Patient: sex F, age 48
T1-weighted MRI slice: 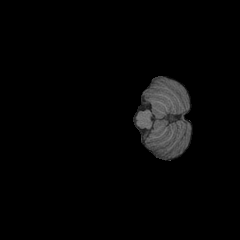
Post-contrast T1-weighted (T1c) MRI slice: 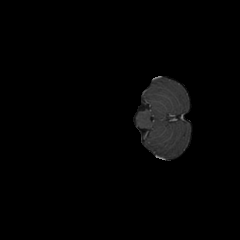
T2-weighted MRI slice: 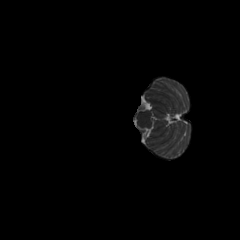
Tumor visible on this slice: no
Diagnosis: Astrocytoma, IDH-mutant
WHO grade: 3